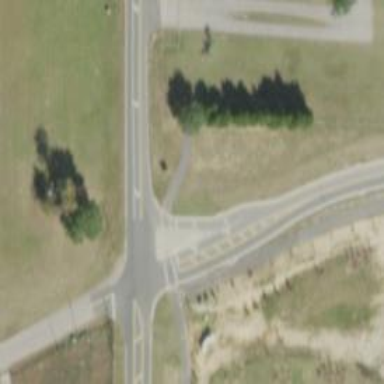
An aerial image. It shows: Marked crossing on cycleway.